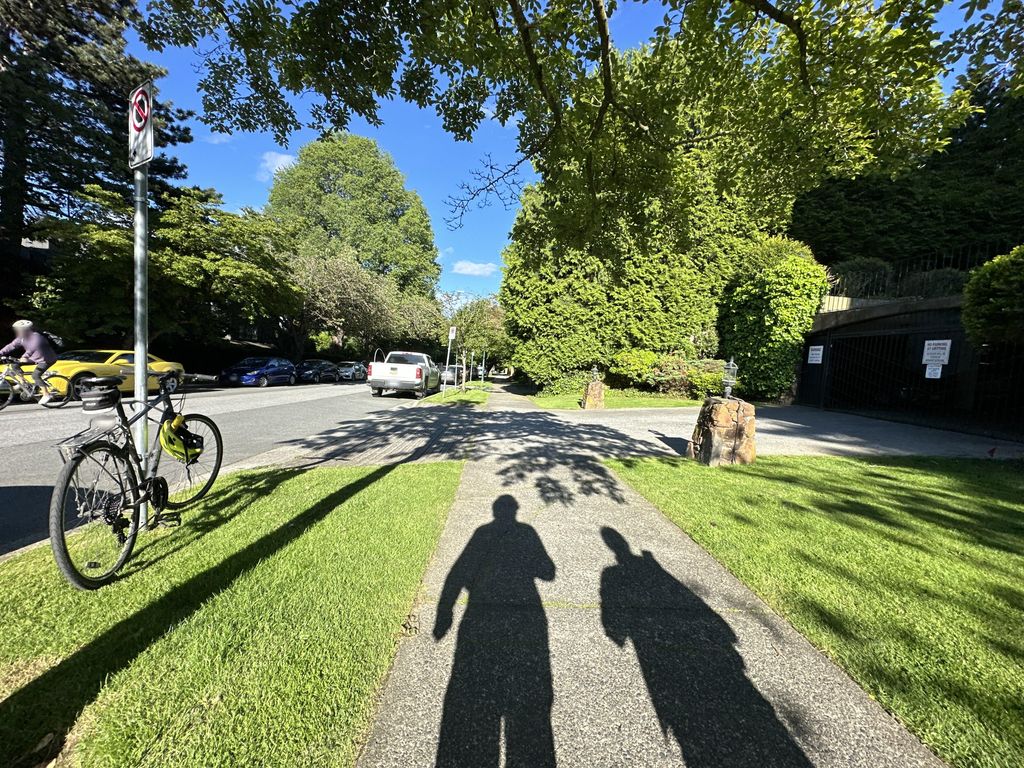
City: vancouver